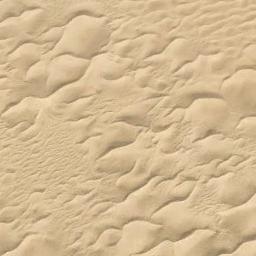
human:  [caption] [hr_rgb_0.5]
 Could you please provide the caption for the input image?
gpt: The desert is full of yellow sand .

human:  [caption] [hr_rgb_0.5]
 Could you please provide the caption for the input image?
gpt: The desert has yellow sand and some pyramidal dunes .

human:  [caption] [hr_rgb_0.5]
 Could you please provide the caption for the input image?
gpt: This is a yellow desert with wavy stripes .

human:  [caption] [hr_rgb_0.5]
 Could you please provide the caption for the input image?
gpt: There is a little grain in this desert .

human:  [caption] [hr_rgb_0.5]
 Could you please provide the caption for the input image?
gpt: A yellow desert with many dunes .